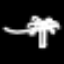
Label: palm tree